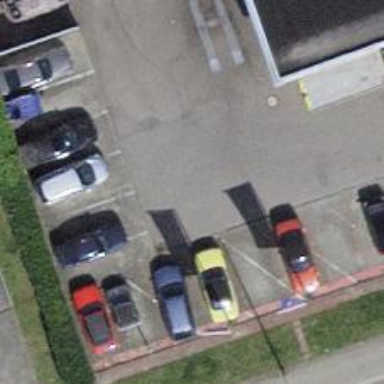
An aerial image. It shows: Asphalt parking aisle along service road.